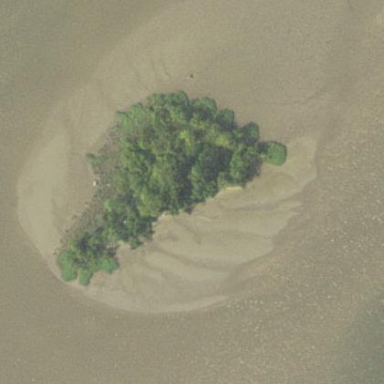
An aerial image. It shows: Islet along the natural coastline.